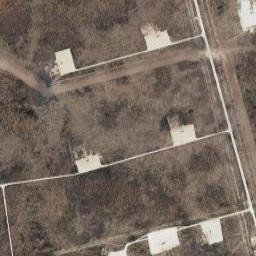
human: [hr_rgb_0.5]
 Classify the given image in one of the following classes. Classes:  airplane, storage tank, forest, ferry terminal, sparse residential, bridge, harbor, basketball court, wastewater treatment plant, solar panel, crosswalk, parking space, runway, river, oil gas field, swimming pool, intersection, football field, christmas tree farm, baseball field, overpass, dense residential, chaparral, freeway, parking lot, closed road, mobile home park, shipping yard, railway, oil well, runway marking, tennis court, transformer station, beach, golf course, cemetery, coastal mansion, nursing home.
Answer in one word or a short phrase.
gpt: oil gas field